Group 1:
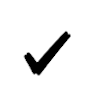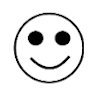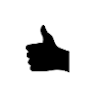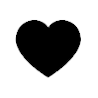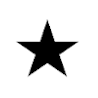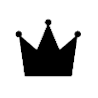
Group 2:
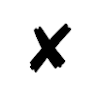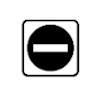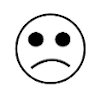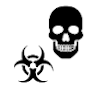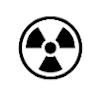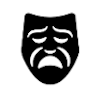
Rule separating the two groups: Vaguely positive vs. vaguely negative
Comments: Requires cultural knowledge, e.g. for specific warning symbols
Author: Thomas Joyce